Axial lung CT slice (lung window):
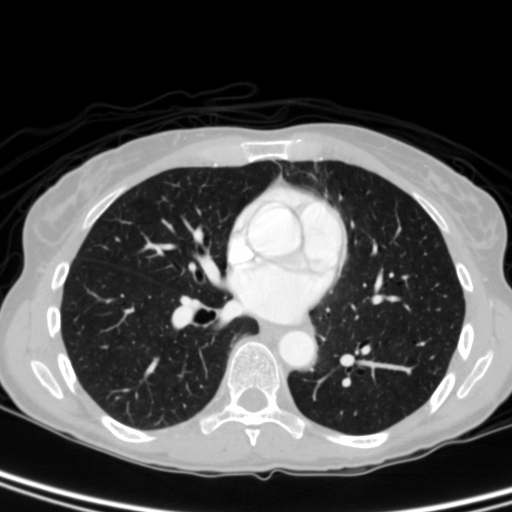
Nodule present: no